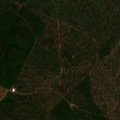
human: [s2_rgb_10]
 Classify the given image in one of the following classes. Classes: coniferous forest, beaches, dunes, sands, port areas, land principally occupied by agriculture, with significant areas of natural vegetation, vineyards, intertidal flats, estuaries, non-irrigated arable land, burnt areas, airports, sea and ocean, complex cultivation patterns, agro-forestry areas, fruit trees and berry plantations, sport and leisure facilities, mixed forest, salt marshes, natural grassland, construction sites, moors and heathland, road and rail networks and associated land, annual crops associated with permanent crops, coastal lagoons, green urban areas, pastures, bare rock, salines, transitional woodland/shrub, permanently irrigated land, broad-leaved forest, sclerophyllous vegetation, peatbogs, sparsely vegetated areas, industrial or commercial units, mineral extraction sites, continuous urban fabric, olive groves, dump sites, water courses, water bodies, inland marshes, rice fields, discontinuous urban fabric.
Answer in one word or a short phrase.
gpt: continuous urban fabric